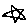
Label: star